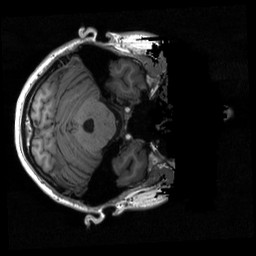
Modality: T1w
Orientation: axial
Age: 25
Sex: male
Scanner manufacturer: siemens
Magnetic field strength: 3 T
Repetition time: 2.3 s
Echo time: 0.00298 s